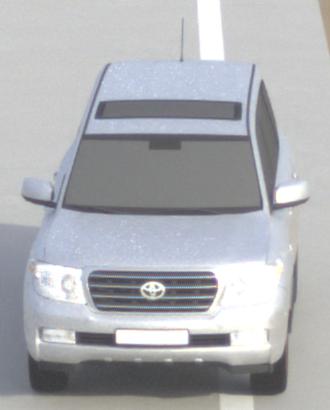
Make: Toyota
Model: Land Cruiser V8 4.7
Detailed model: Land Cruiser V8 (J20)
Model produced from: 2008/03
Model produced until: 2009/11
Doors: 5
Color: white
Road condition: dry road
Daytime: morning or afternoon
Contrast: high contrast